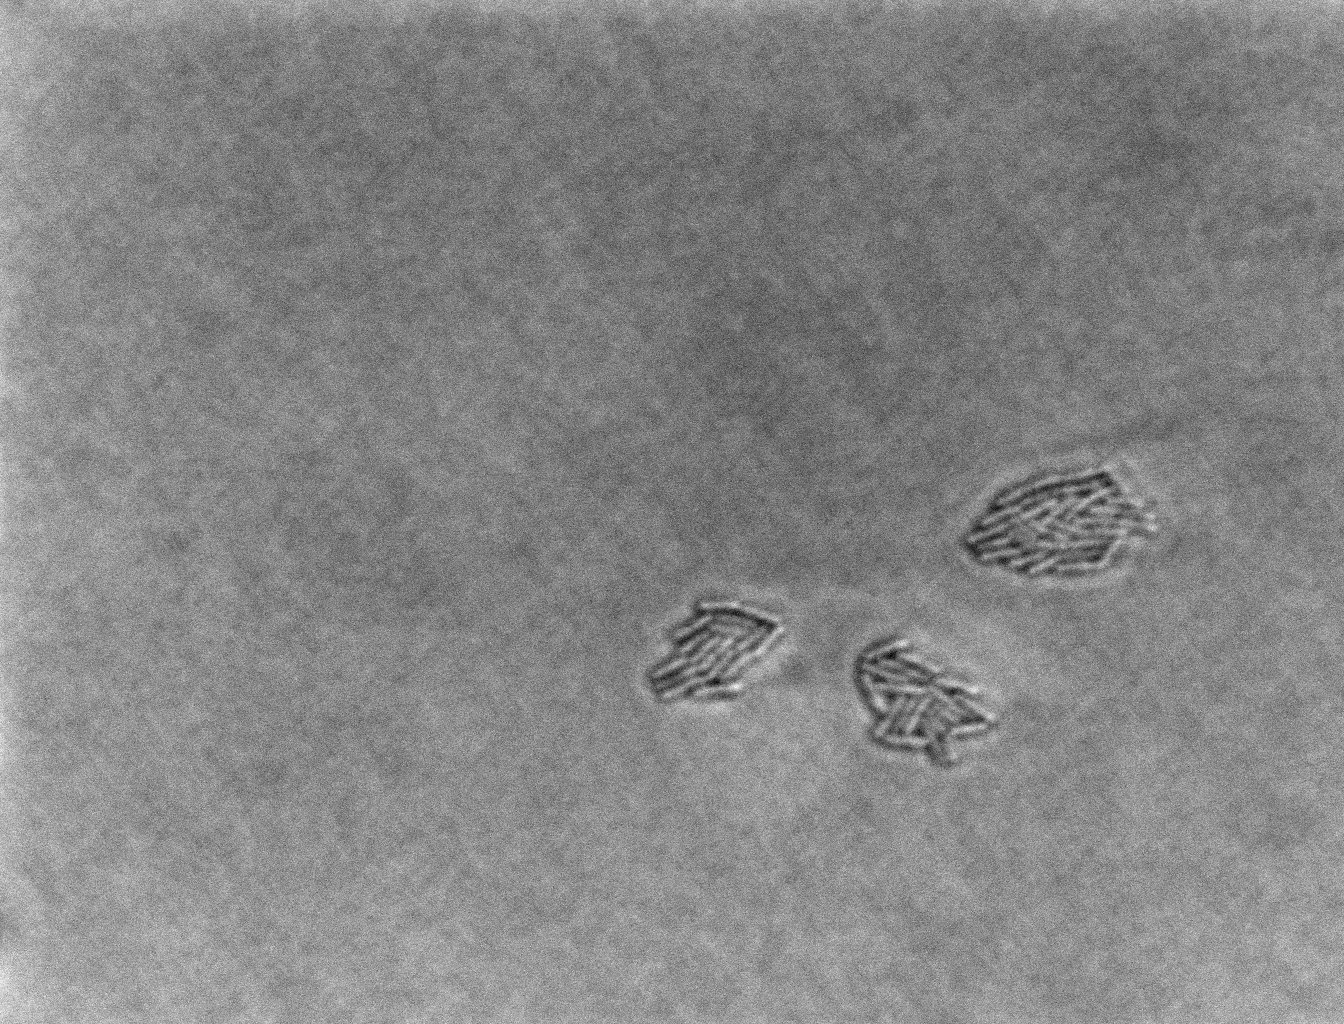
various_fewshot